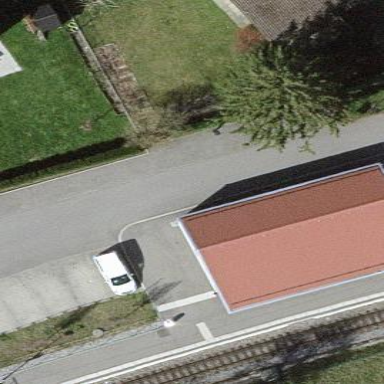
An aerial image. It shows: Train station building.